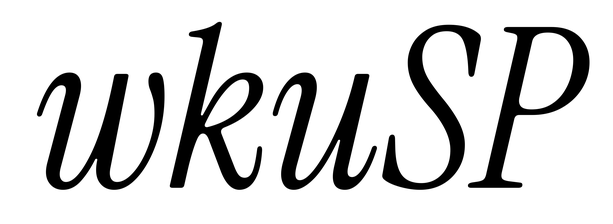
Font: InstrumentSerif-Italic